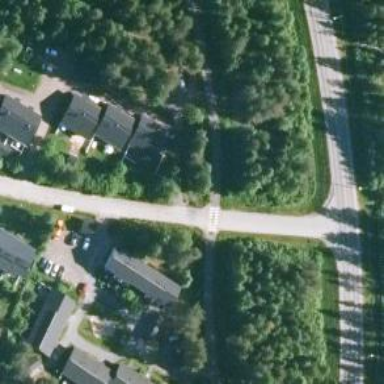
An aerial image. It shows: Asphalt cycleway.